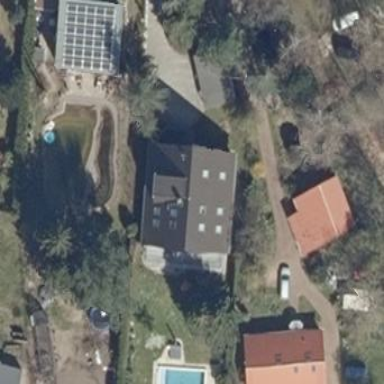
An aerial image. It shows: Detached building.